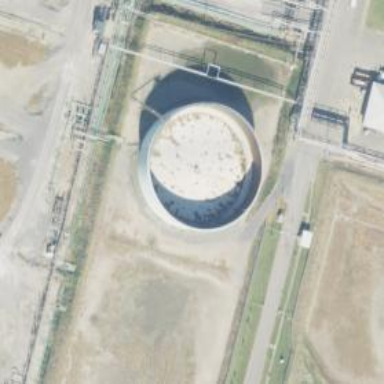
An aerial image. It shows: Oil storage structure.